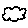
Label: cloud